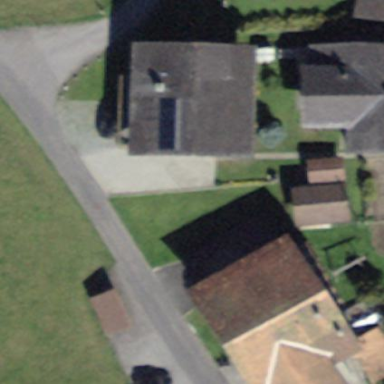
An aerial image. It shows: Residential building.